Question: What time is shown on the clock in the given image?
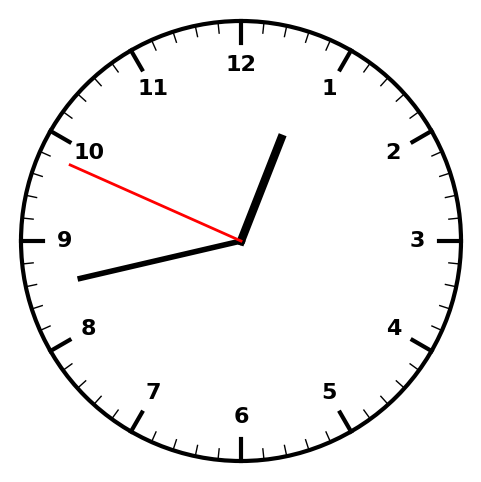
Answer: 12:42:49